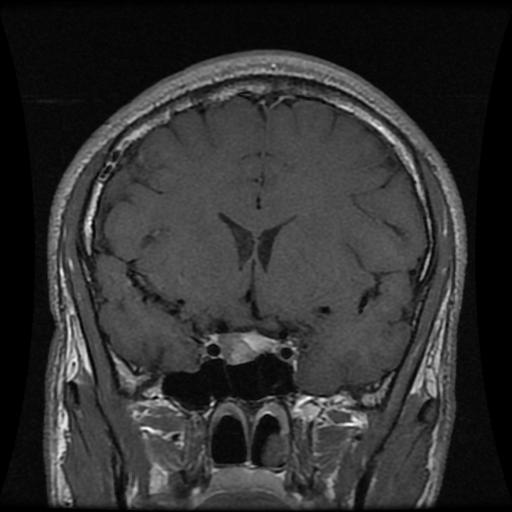
Label: pituitary